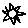
Label: sun